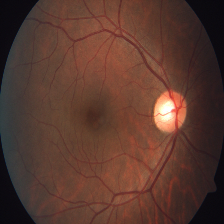
Diabetic retinopathy grade: Severe